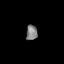
Tissue: lung
Cell type: Endothelial cells
Senescence score: 0.5677
Nuclear area (px): 163
Mean DAPI intensity: 131.049